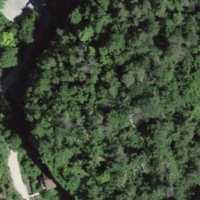
EUNIS habitat code: 41
Species observed at this site:
Lathyrus vernus
Allium ursinum
Aegopodium podagraria
Cardamine flexuosa
Asplenium scolopendrium
Lamium galeobdolon
Melittis melissophyllum